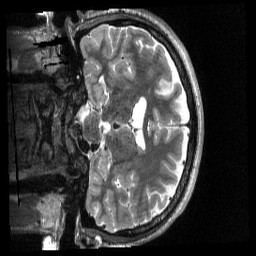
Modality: T2w
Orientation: coronal
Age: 19
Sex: male
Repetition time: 3.2 s
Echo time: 0.563 s